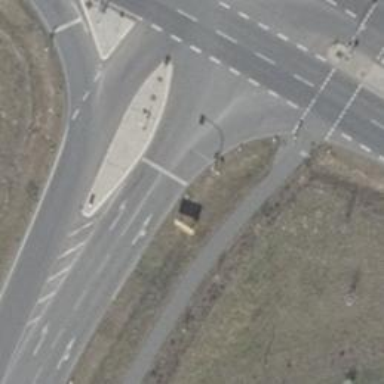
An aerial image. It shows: Tertiary road with asphalt surface.